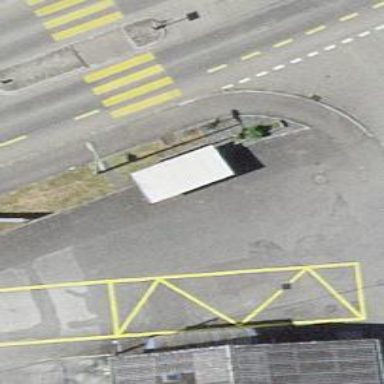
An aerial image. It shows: Bicycle parking shed.